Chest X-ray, PA view. Patient: 69 years old, sex M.
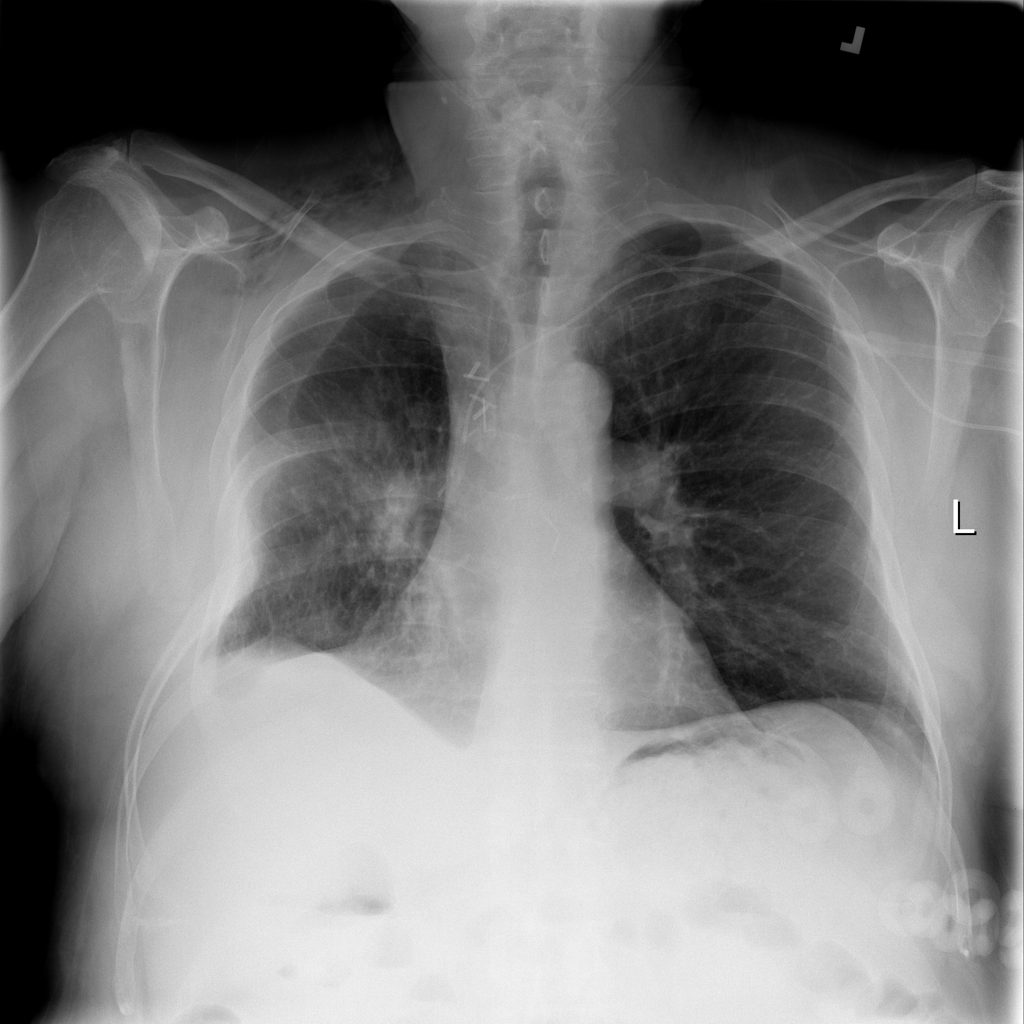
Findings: Effusion